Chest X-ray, PA view. Patient: 59 years old, sex F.
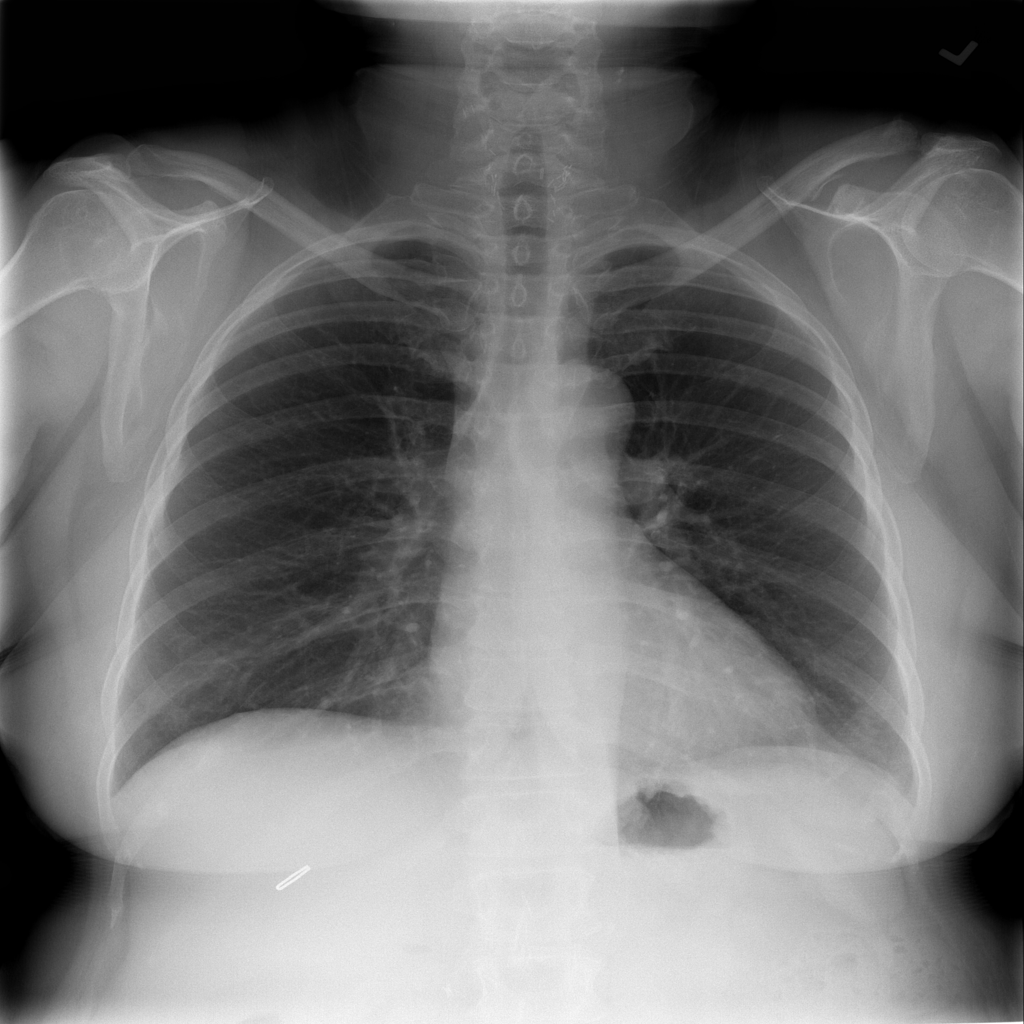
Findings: No Finding